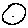
Label: circle